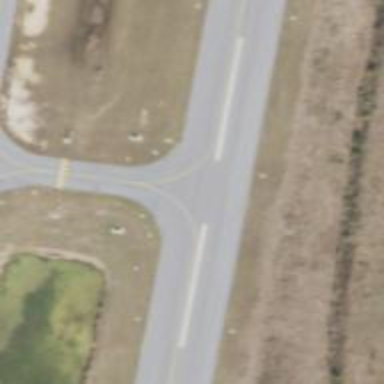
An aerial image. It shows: View of taxiway at the airport.